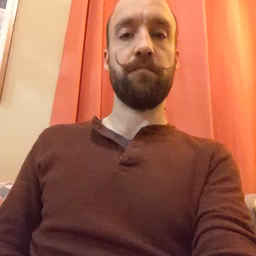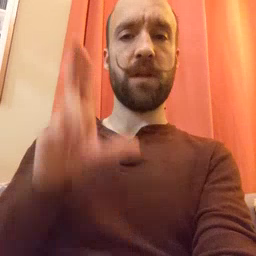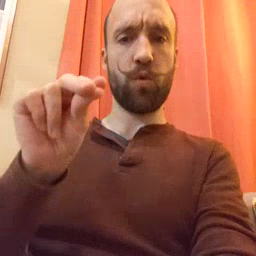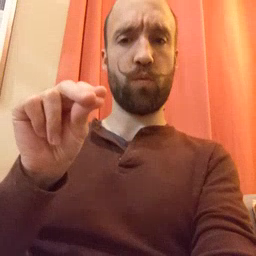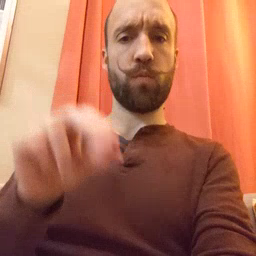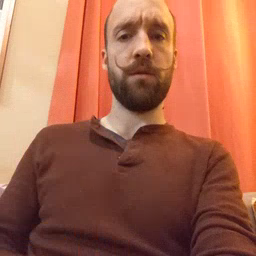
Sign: no